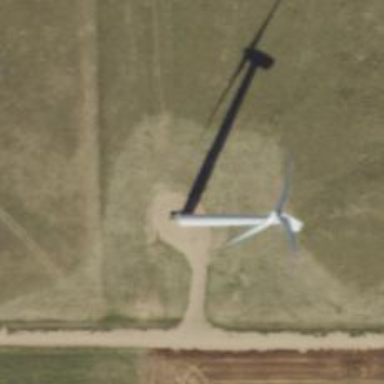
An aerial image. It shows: Wind generator powered by horizontal axis wind turbine.